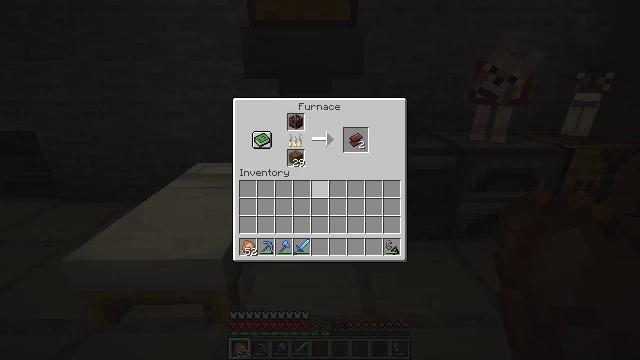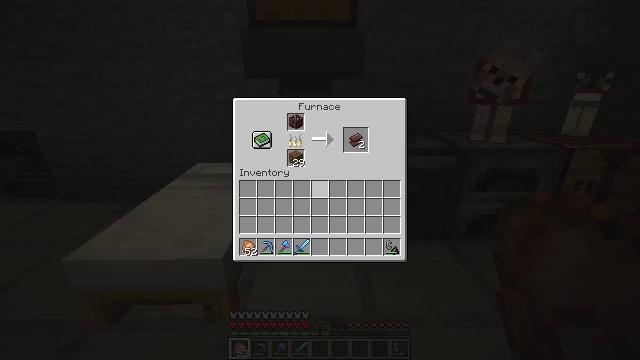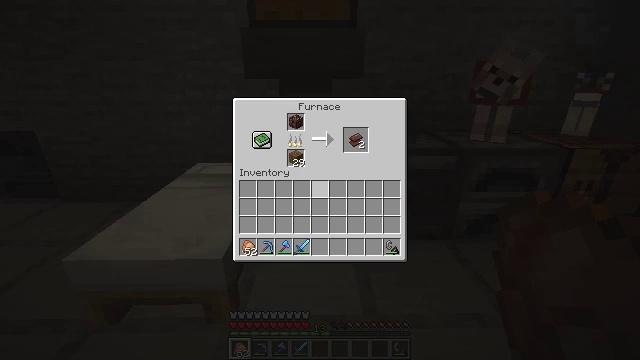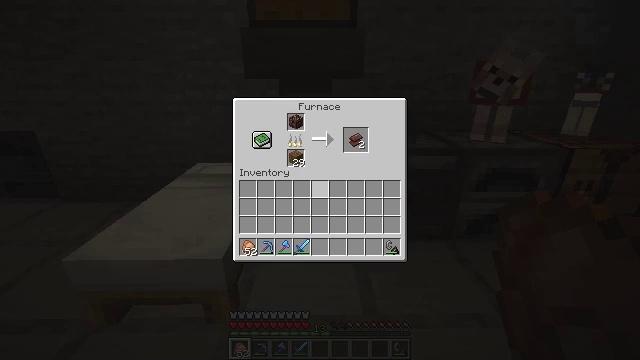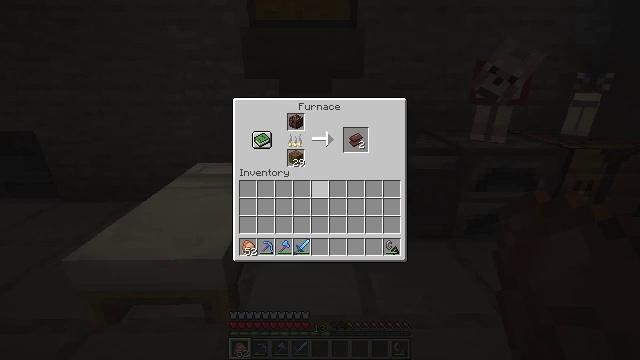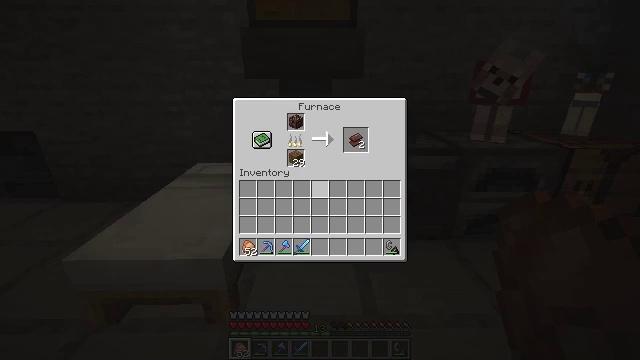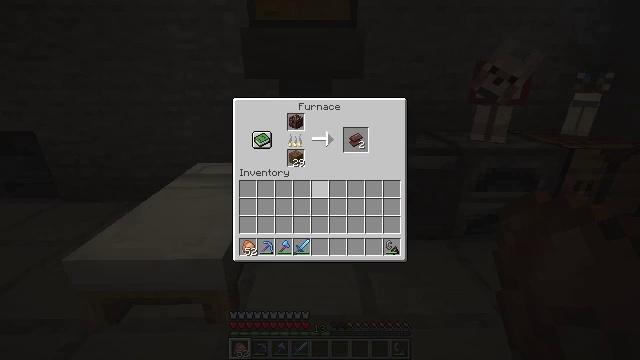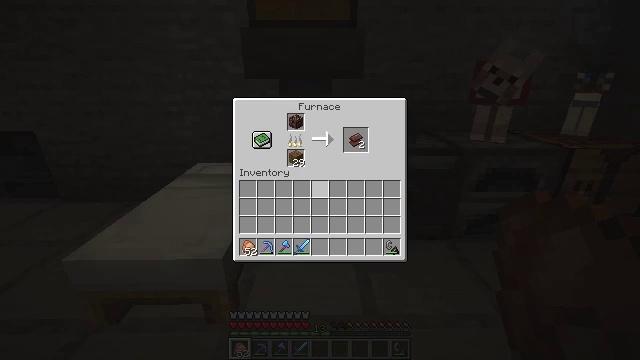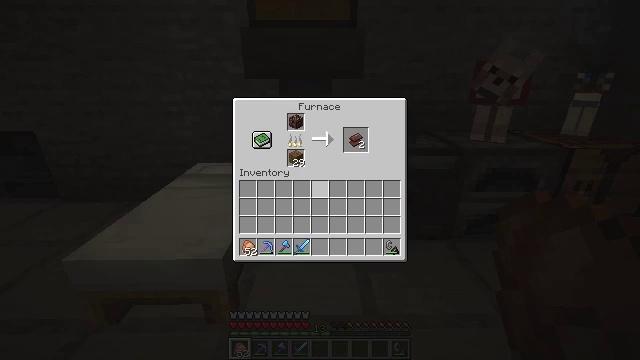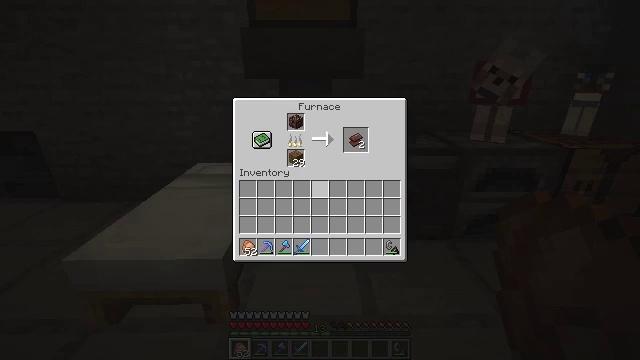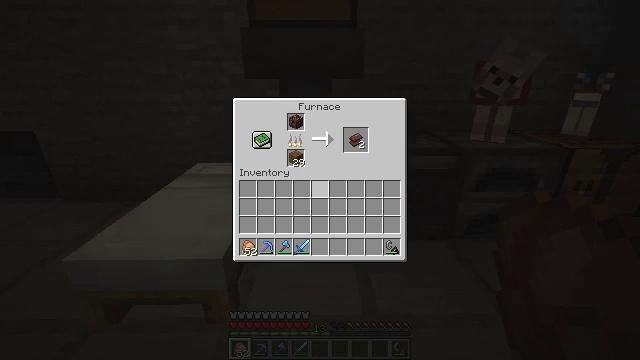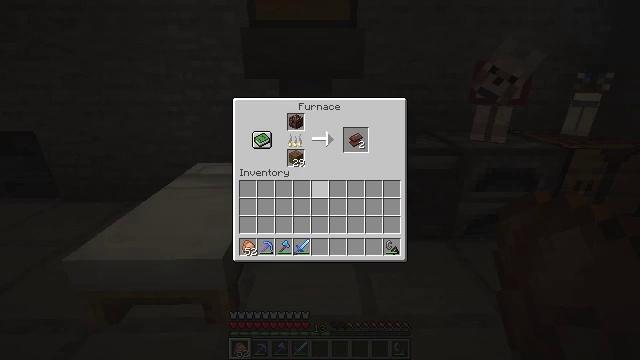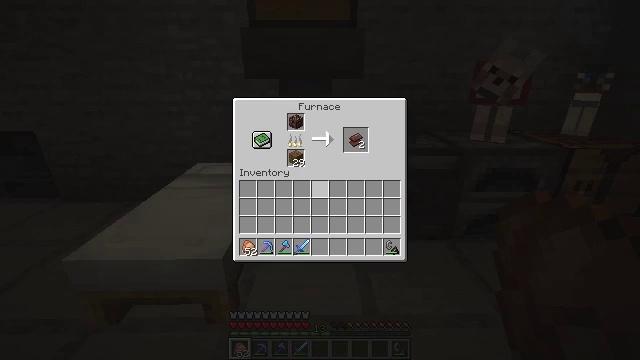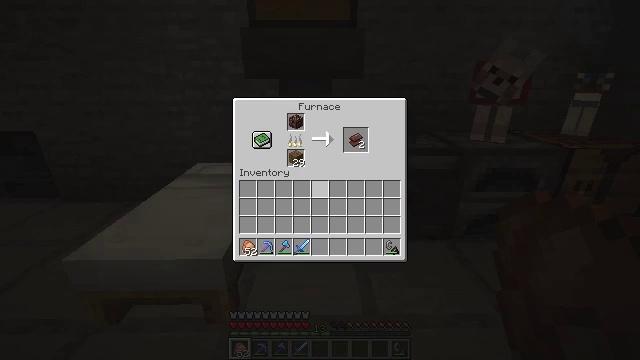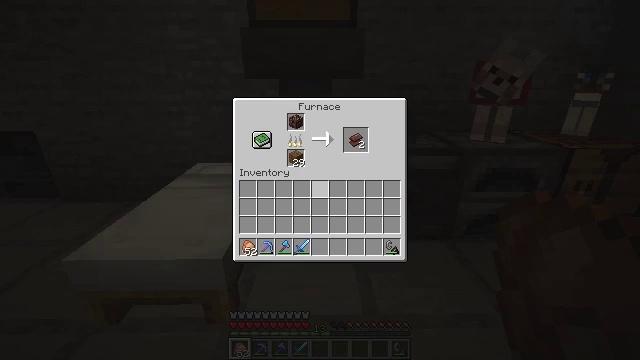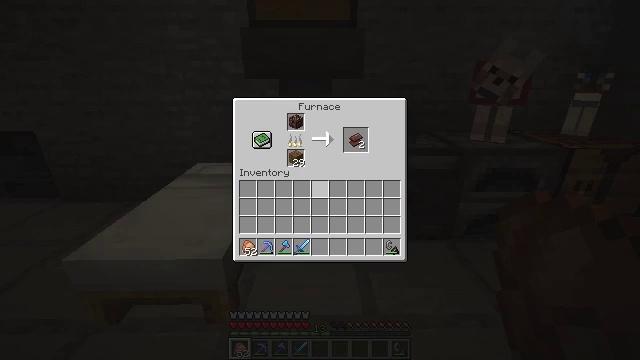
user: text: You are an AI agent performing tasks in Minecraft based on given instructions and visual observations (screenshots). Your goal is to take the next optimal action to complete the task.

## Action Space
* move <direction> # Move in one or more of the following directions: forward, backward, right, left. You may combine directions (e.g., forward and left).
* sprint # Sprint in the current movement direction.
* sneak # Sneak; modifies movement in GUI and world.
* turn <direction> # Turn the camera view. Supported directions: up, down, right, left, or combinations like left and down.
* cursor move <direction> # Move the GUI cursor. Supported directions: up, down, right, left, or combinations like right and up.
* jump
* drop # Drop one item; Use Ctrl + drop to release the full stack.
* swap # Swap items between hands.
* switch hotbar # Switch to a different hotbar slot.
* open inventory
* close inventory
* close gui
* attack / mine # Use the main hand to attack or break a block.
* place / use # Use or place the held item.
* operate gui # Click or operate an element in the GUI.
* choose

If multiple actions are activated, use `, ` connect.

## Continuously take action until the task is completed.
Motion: motion action
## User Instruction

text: Produce netherite scrap by smelting ancient debris.
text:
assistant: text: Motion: no_op
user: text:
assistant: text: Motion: no_op
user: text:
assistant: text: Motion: no_op
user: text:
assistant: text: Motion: no_op
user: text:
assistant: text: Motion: no_op
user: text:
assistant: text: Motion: no_op
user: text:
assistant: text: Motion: no_op
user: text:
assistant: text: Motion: no_op
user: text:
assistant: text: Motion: no_op
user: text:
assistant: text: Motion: no_op
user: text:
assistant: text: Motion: no_op
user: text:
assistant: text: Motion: no_op
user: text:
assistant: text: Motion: no_op
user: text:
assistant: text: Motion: no_op
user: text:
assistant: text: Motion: no_op
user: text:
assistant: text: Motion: no_op
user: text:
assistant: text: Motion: no_op
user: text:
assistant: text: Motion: no_op
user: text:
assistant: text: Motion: no_op
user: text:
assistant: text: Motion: no_op
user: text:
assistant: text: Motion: no_op
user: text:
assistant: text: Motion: no_op
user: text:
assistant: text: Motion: no_op
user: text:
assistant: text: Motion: no_op
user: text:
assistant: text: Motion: no_op
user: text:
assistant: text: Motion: no_op
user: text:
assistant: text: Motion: no_op
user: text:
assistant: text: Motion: no_op
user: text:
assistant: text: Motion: no_op
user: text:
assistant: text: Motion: no_op